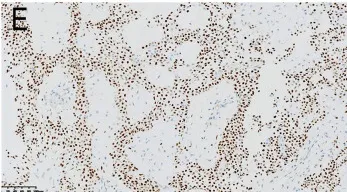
Histological and immunohistochemical features. And positive for CD117 The final diagnosis was pleomorphic adenoma [magnification, (C-F) x 200, G x 100.
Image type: pathology (immunostaining)